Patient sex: F
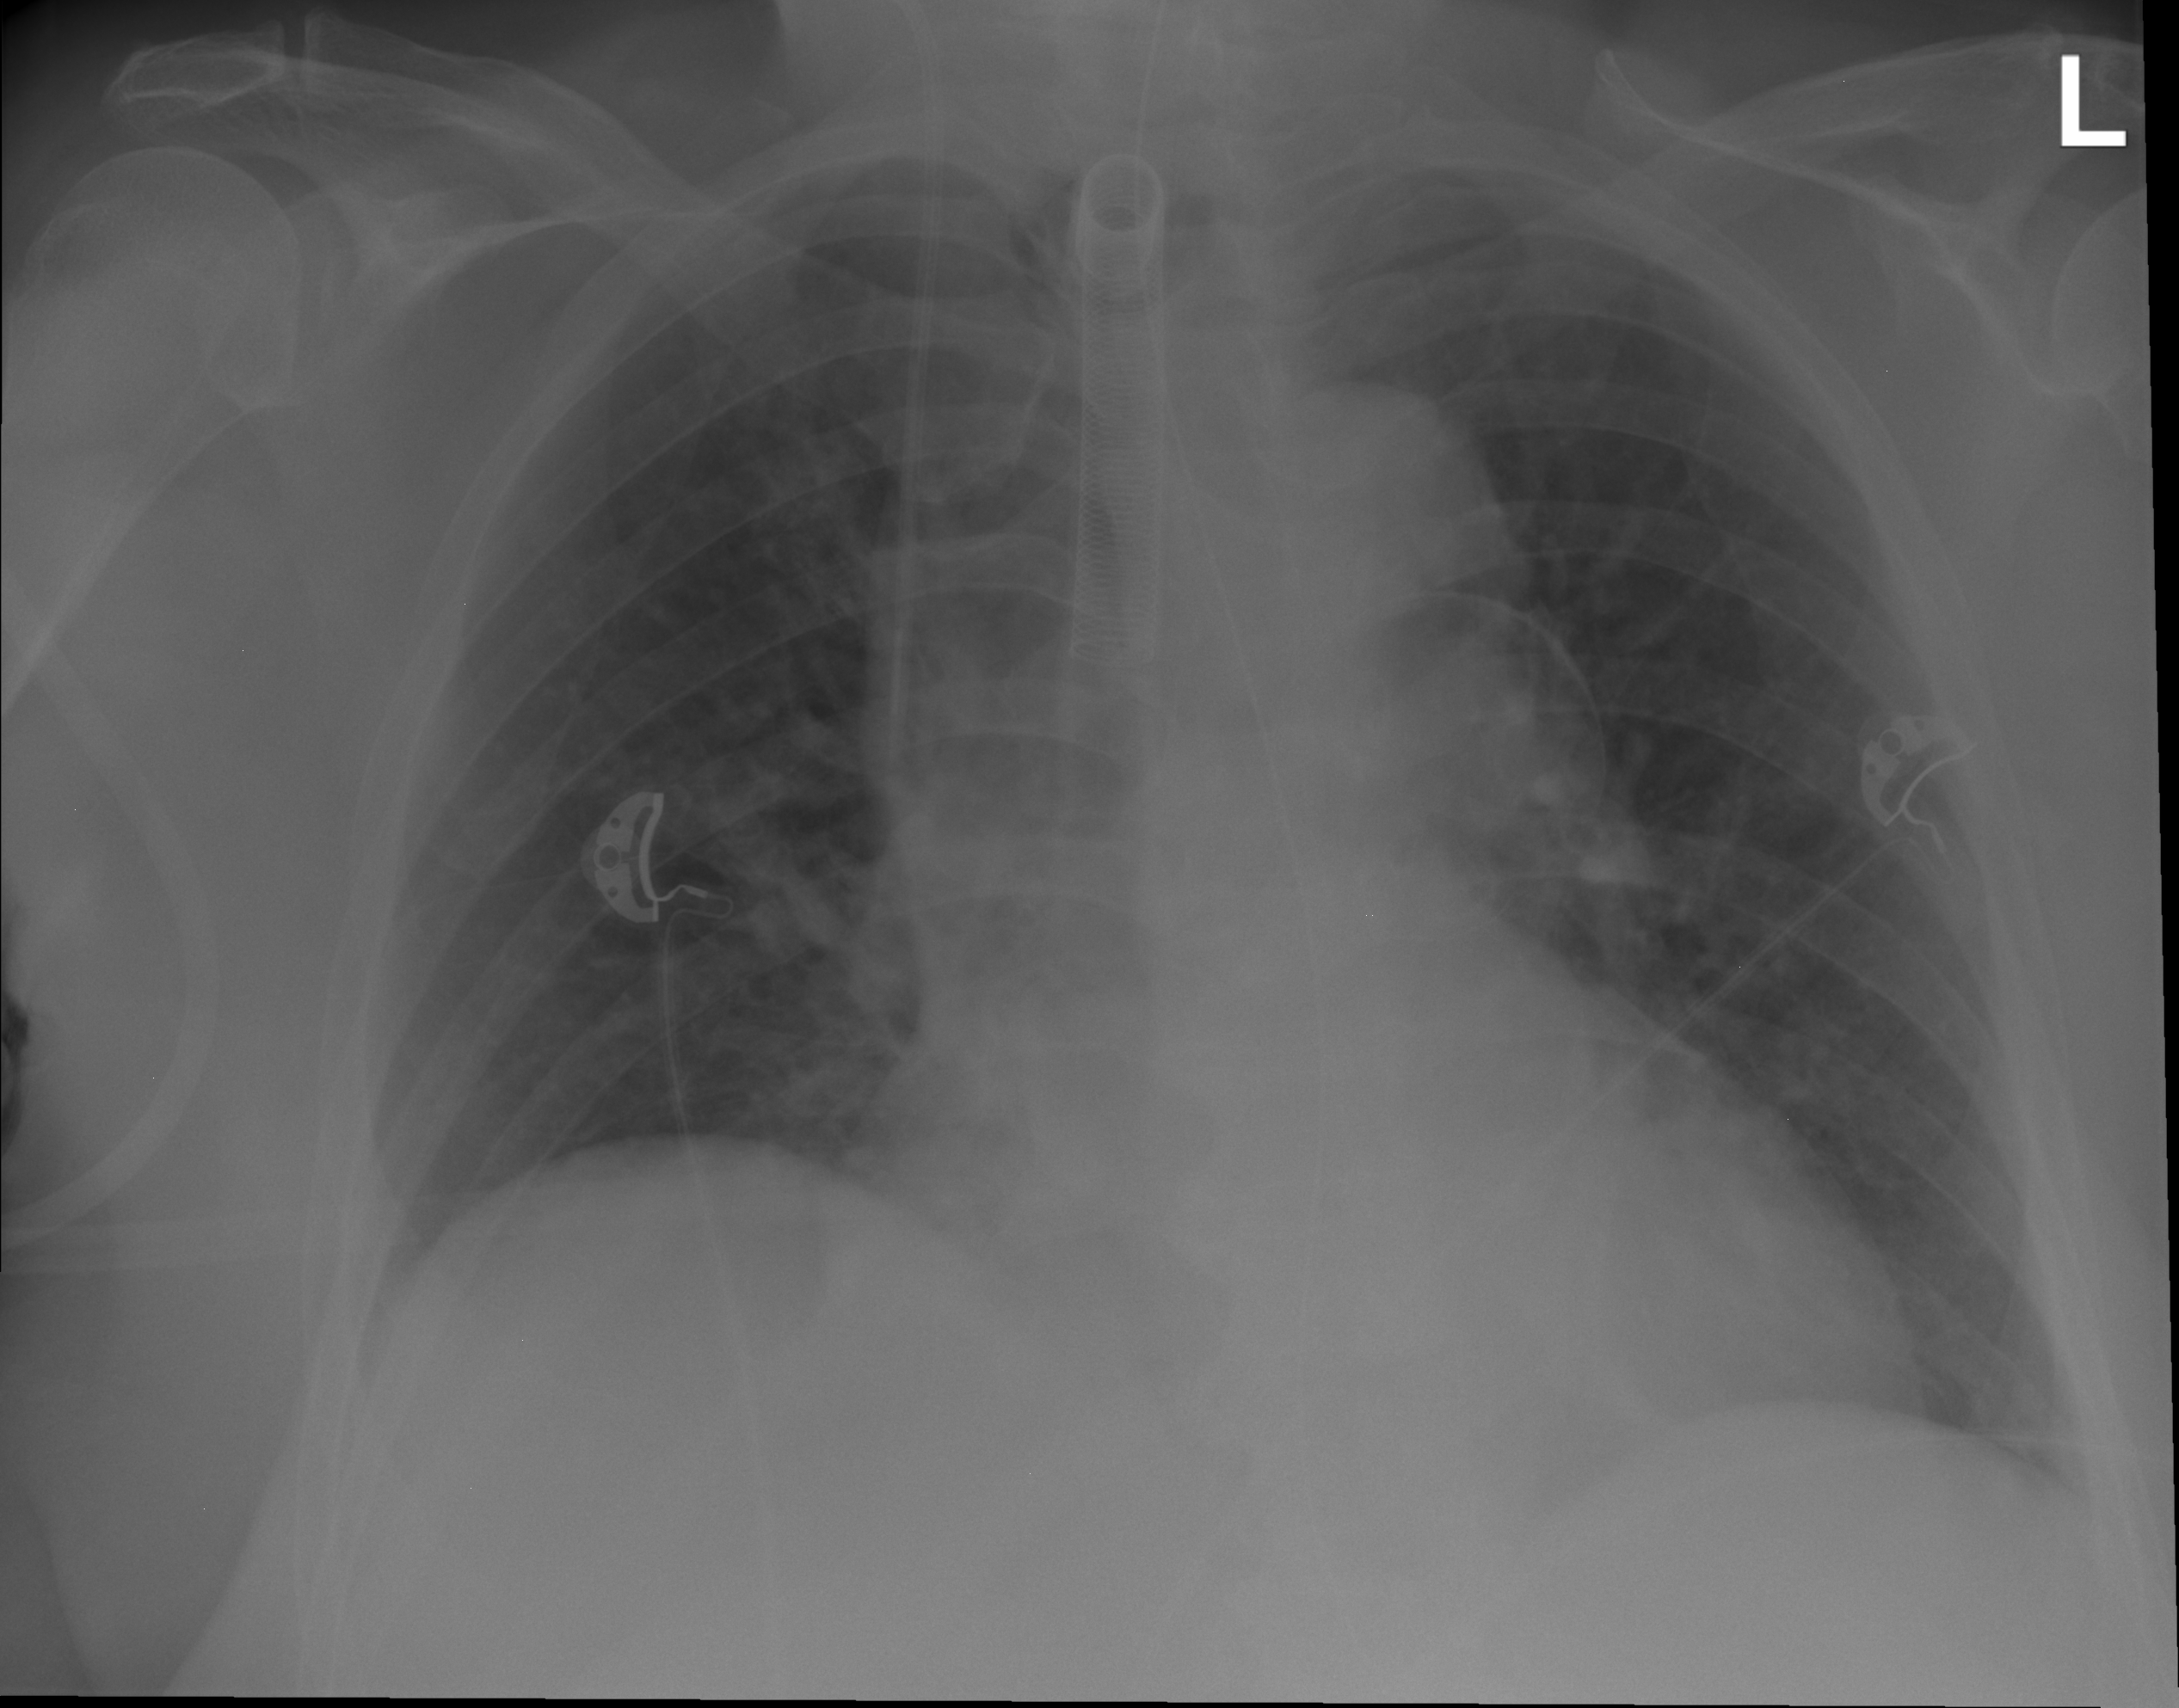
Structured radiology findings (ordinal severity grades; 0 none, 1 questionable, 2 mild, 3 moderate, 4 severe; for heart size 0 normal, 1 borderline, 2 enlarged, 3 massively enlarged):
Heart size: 2
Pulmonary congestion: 0
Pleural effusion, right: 0
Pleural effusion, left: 0
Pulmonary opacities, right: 0
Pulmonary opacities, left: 0
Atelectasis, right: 1
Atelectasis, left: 1